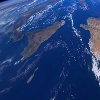
Label: water